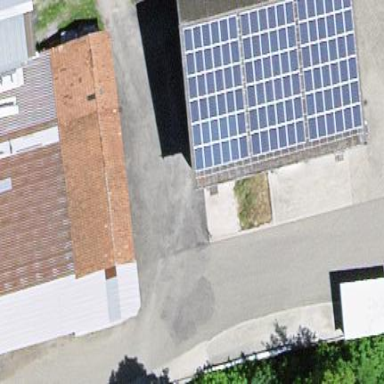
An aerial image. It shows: Solar power generator using photovoltaic panels.